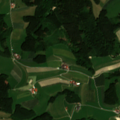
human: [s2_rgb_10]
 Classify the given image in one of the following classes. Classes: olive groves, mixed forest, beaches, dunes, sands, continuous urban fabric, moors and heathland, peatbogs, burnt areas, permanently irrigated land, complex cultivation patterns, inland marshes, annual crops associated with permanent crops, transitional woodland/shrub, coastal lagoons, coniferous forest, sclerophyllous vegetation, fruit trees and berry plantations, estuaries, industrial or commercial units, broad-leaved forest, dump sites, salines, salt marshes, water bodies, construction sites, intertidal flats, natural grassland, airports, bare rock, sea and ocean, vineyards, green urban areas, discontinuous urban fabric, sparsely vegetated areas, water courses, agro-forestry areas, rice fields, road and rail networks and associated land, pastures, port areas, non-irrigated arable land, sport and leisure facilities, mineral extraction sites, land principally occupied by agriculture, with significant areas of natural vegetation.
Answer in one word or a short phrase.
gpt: non-irrigated arable land, pastures, land principally occupied by agriculture, with significant areas of natural vegetation, coniferous forest